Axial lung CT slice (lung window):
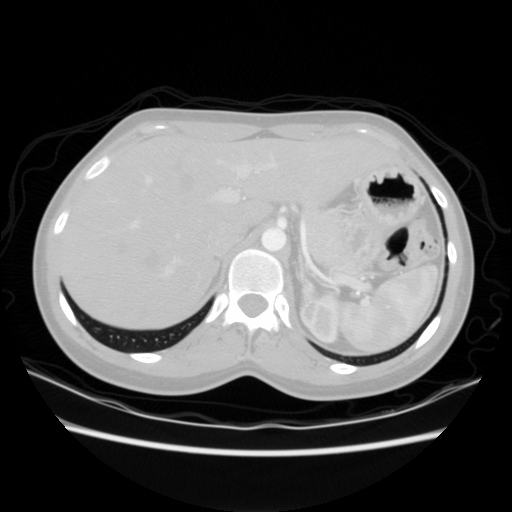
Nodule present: no